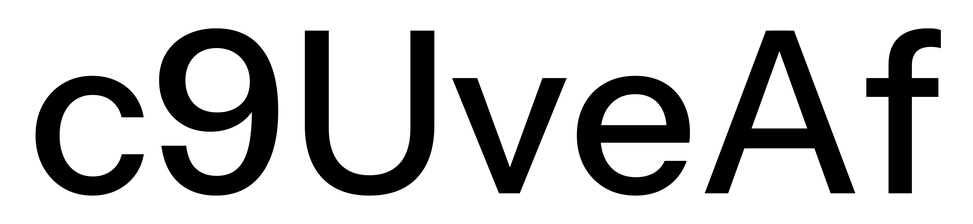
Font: InstrumentSans_Medium